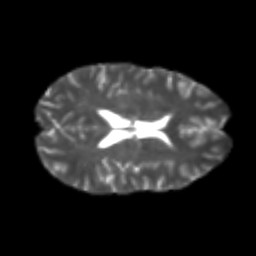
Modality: T2w
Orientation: axial
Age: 24
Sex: female
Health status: healthy
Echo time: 0.074 s